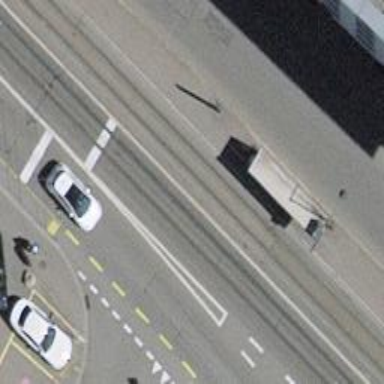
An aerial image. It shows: Tram stop with stop position for public transport.